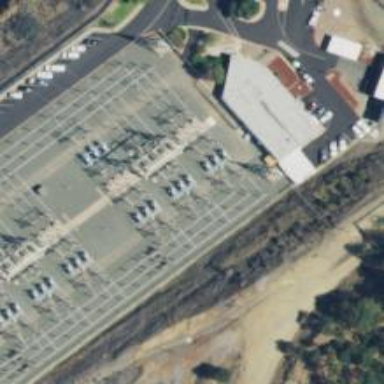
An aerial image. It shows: Lattice structure tower used for power distribution.